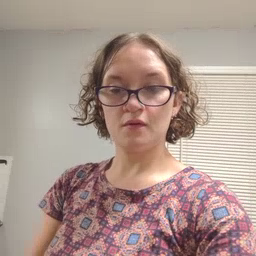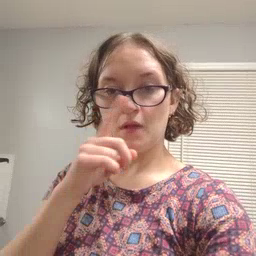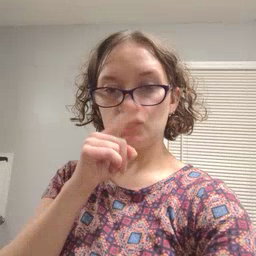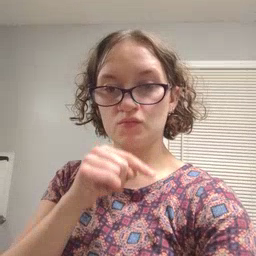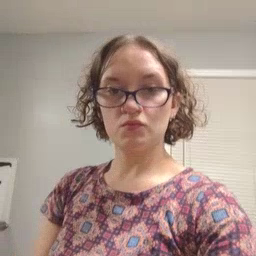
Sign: mouse